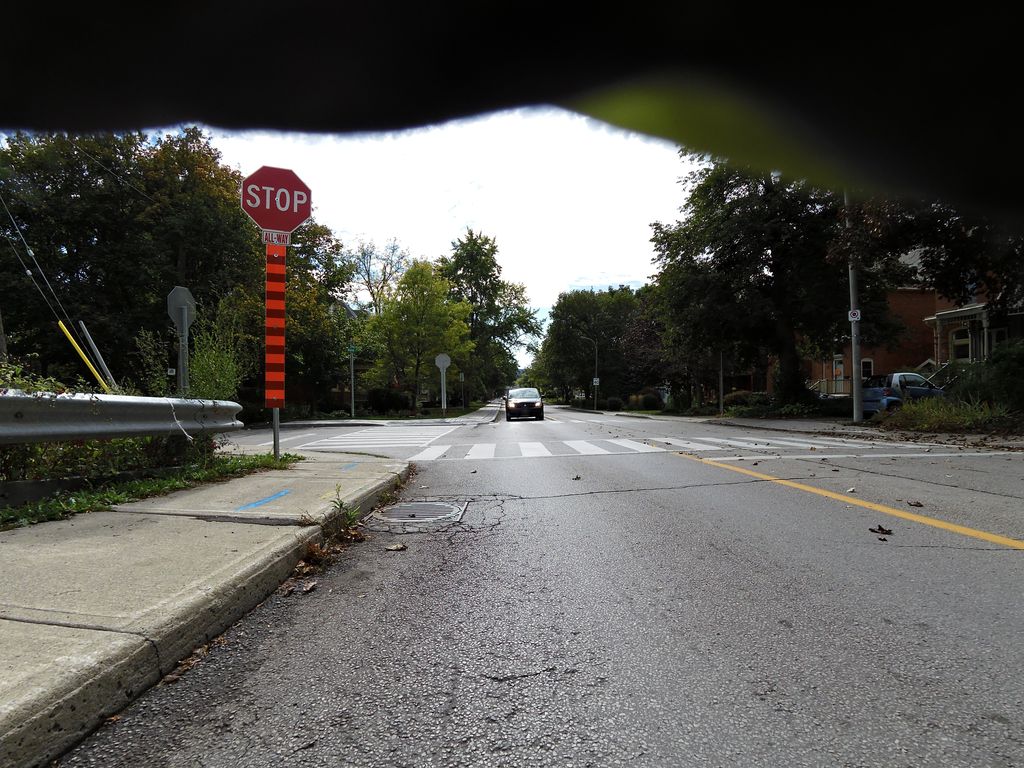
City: hamilton